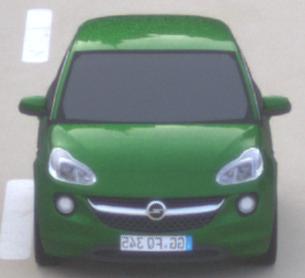
Make: Opel
Model: ADAM 1.2
Detailed model: ADAM
Model produced from: 2013/01
Model produced until: 2014/11
Doors: 3
Color: green
Road condition: dry road
Daytime: morning or afternoon
Contrast: low contrast